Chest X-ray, PA view. Patient: 36 years old, sex F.
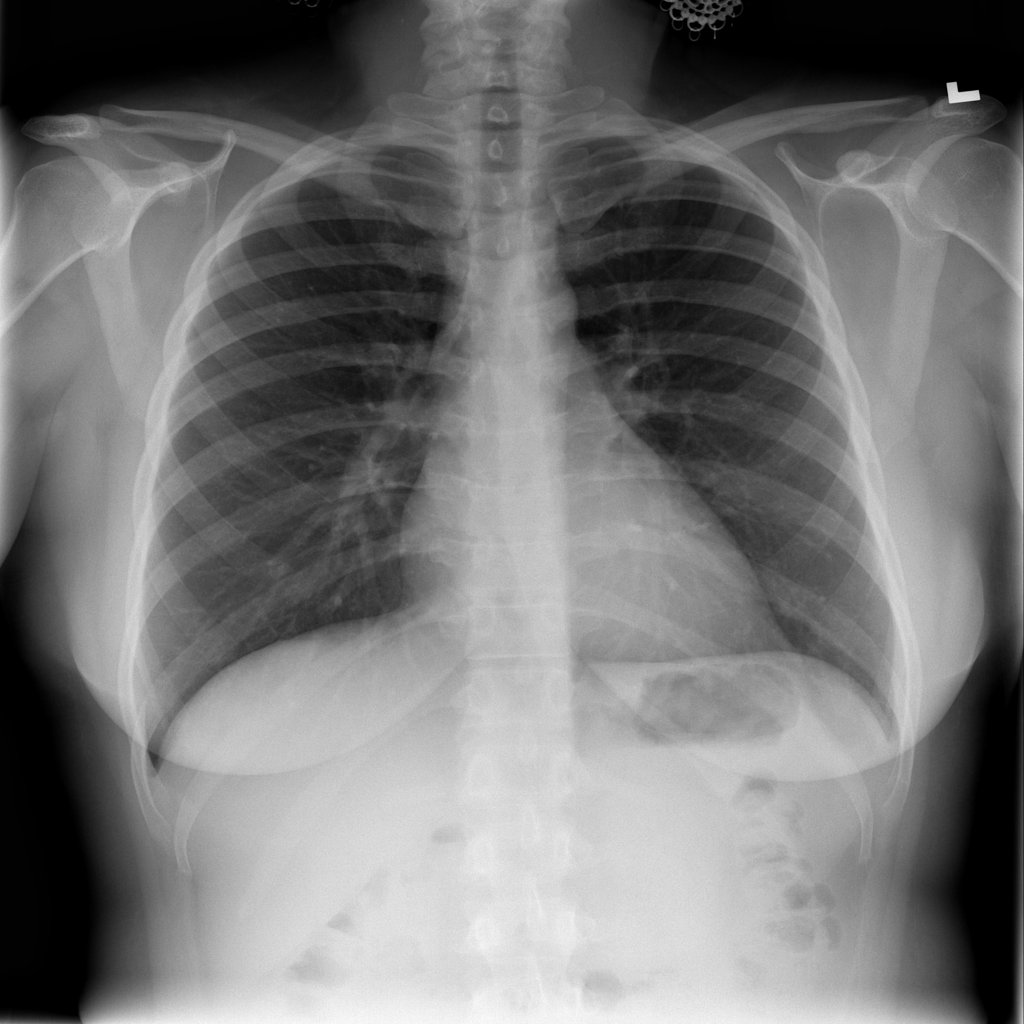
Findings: No Finding